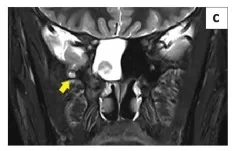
Signs of intracranial hypertension. (c, d, e, f) Multiple arachnoid pits with tiny meningocoeles (yellow arrows).
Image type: radiology (mri)